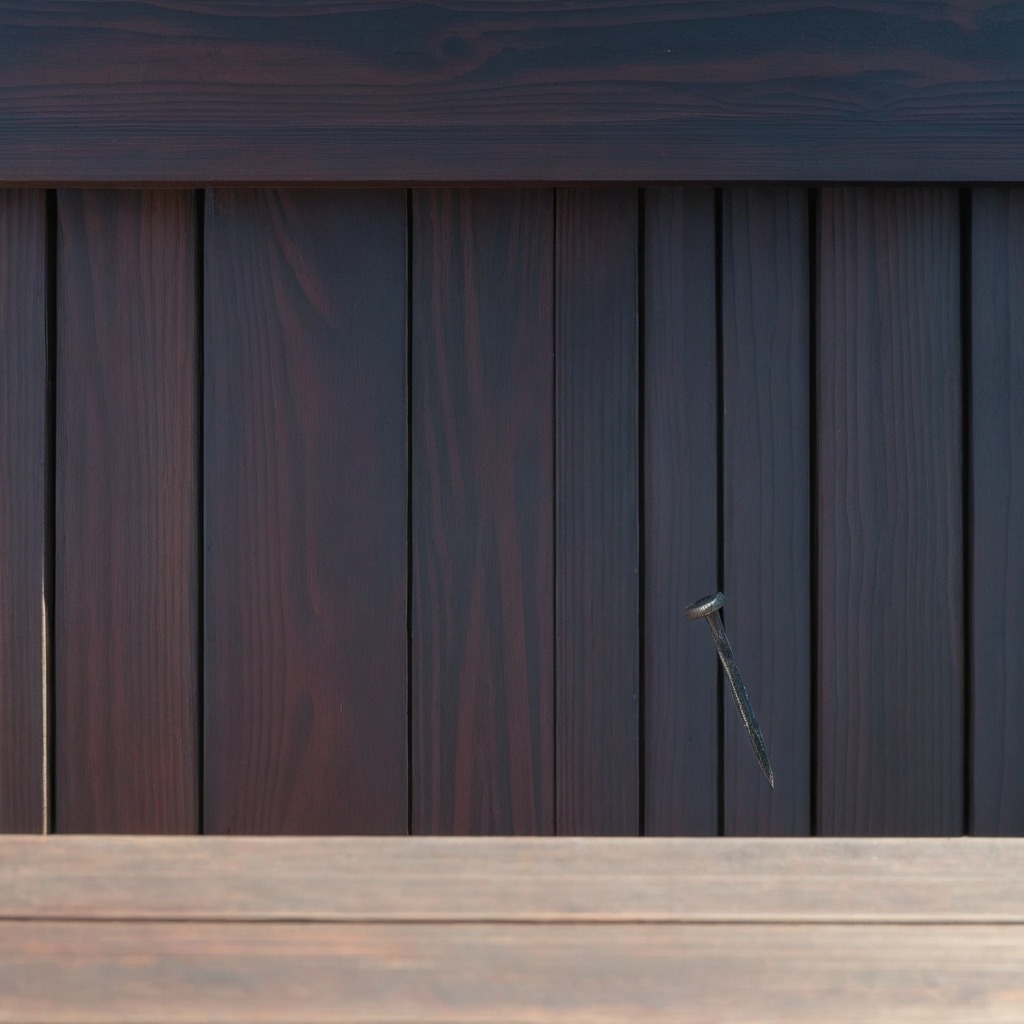
A nail is lying on the wooden table.